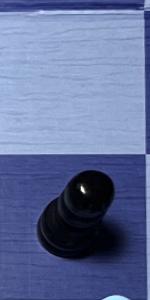
Label: Pawn_Black